Field crop: maize
Growth stage: 1
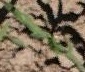
Species: maize